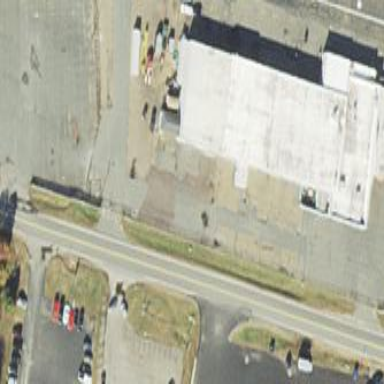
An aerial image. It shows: Building that is motorcycle shop.